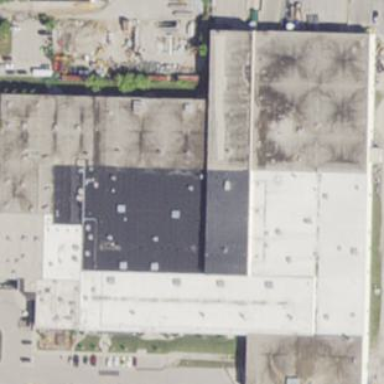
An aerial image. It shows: Industrial building.